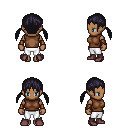
a pixel art fantasy rpg character, female body template, human, dark skin, brown sleeveless shirt, white pants, raven twin-tailed hairstyle, leather bracers, maroon shoes, four views (front, back, left, right), 2x2 character sprite sheet, small pixel art, hard edges, no anti-aliasing